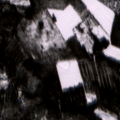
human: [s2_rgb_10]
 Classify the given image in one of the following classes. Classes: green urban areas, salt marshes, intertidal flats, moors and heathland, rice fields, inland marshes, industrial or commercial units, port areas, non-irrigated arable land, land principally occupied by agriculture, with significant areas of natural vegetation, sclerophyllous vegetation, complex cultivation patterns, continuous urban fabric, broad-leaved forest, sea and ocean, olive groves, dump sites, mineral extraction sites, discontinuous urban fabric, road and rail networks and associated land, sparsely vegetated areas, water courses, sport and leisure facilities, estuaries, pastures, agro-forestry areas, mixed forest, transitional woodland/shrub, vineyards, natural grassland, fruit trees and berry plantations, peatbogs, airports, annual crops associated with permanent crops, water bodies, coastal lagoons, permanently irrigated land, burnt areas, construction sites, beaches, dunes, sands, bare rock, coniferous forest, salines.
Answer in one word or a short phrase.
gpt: coniferous forest, mixed forest